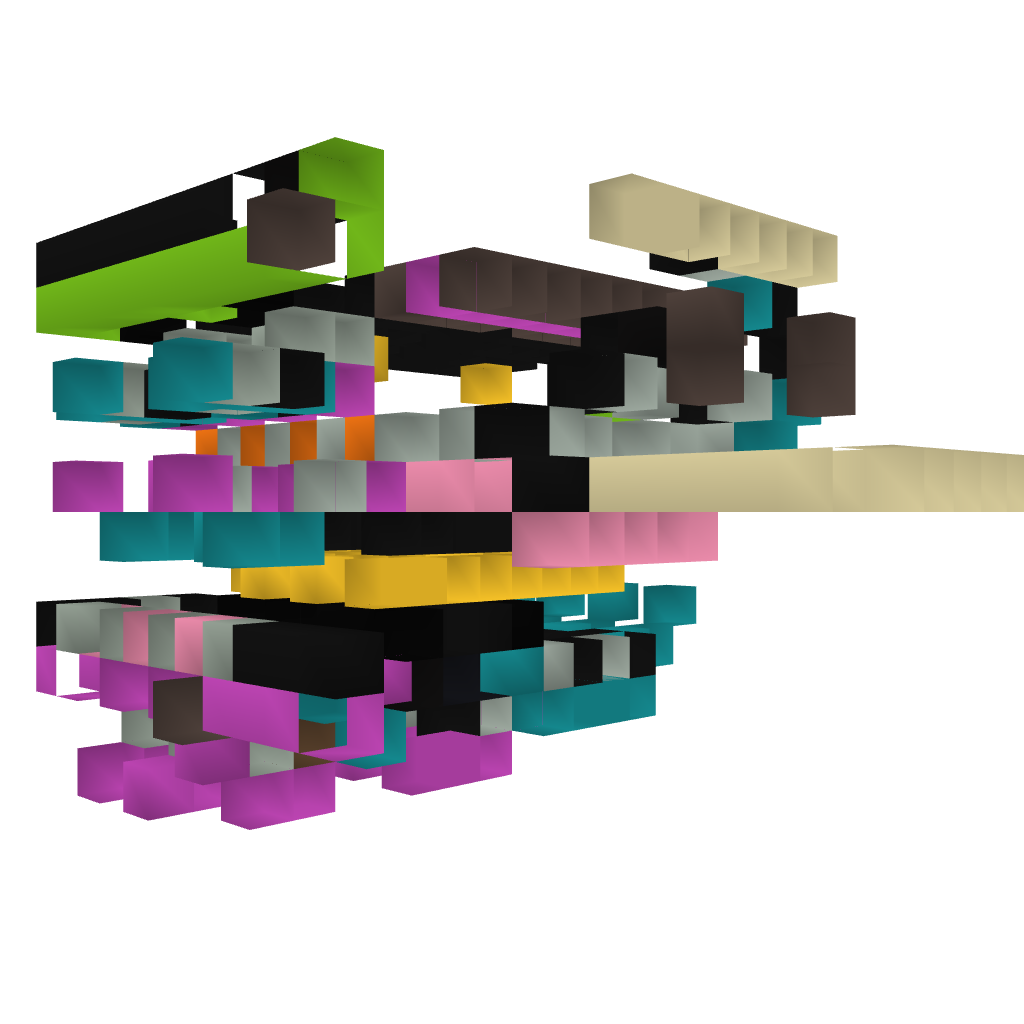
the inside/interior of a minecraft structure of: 9 Digit Combination Lock